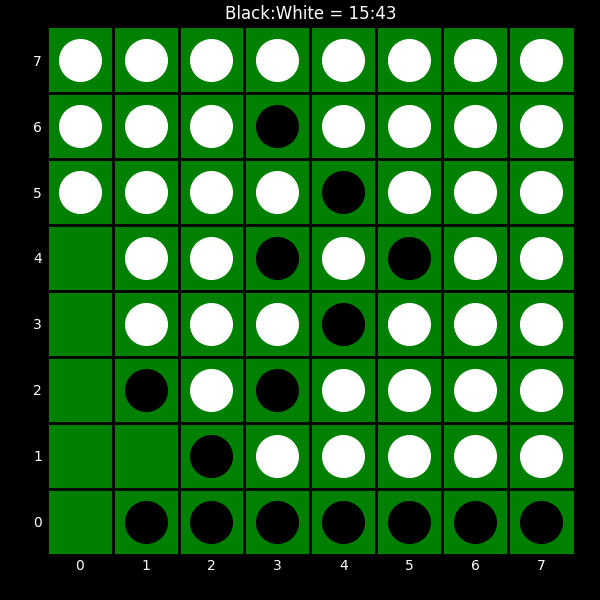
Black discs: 15
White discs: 43